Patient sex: F
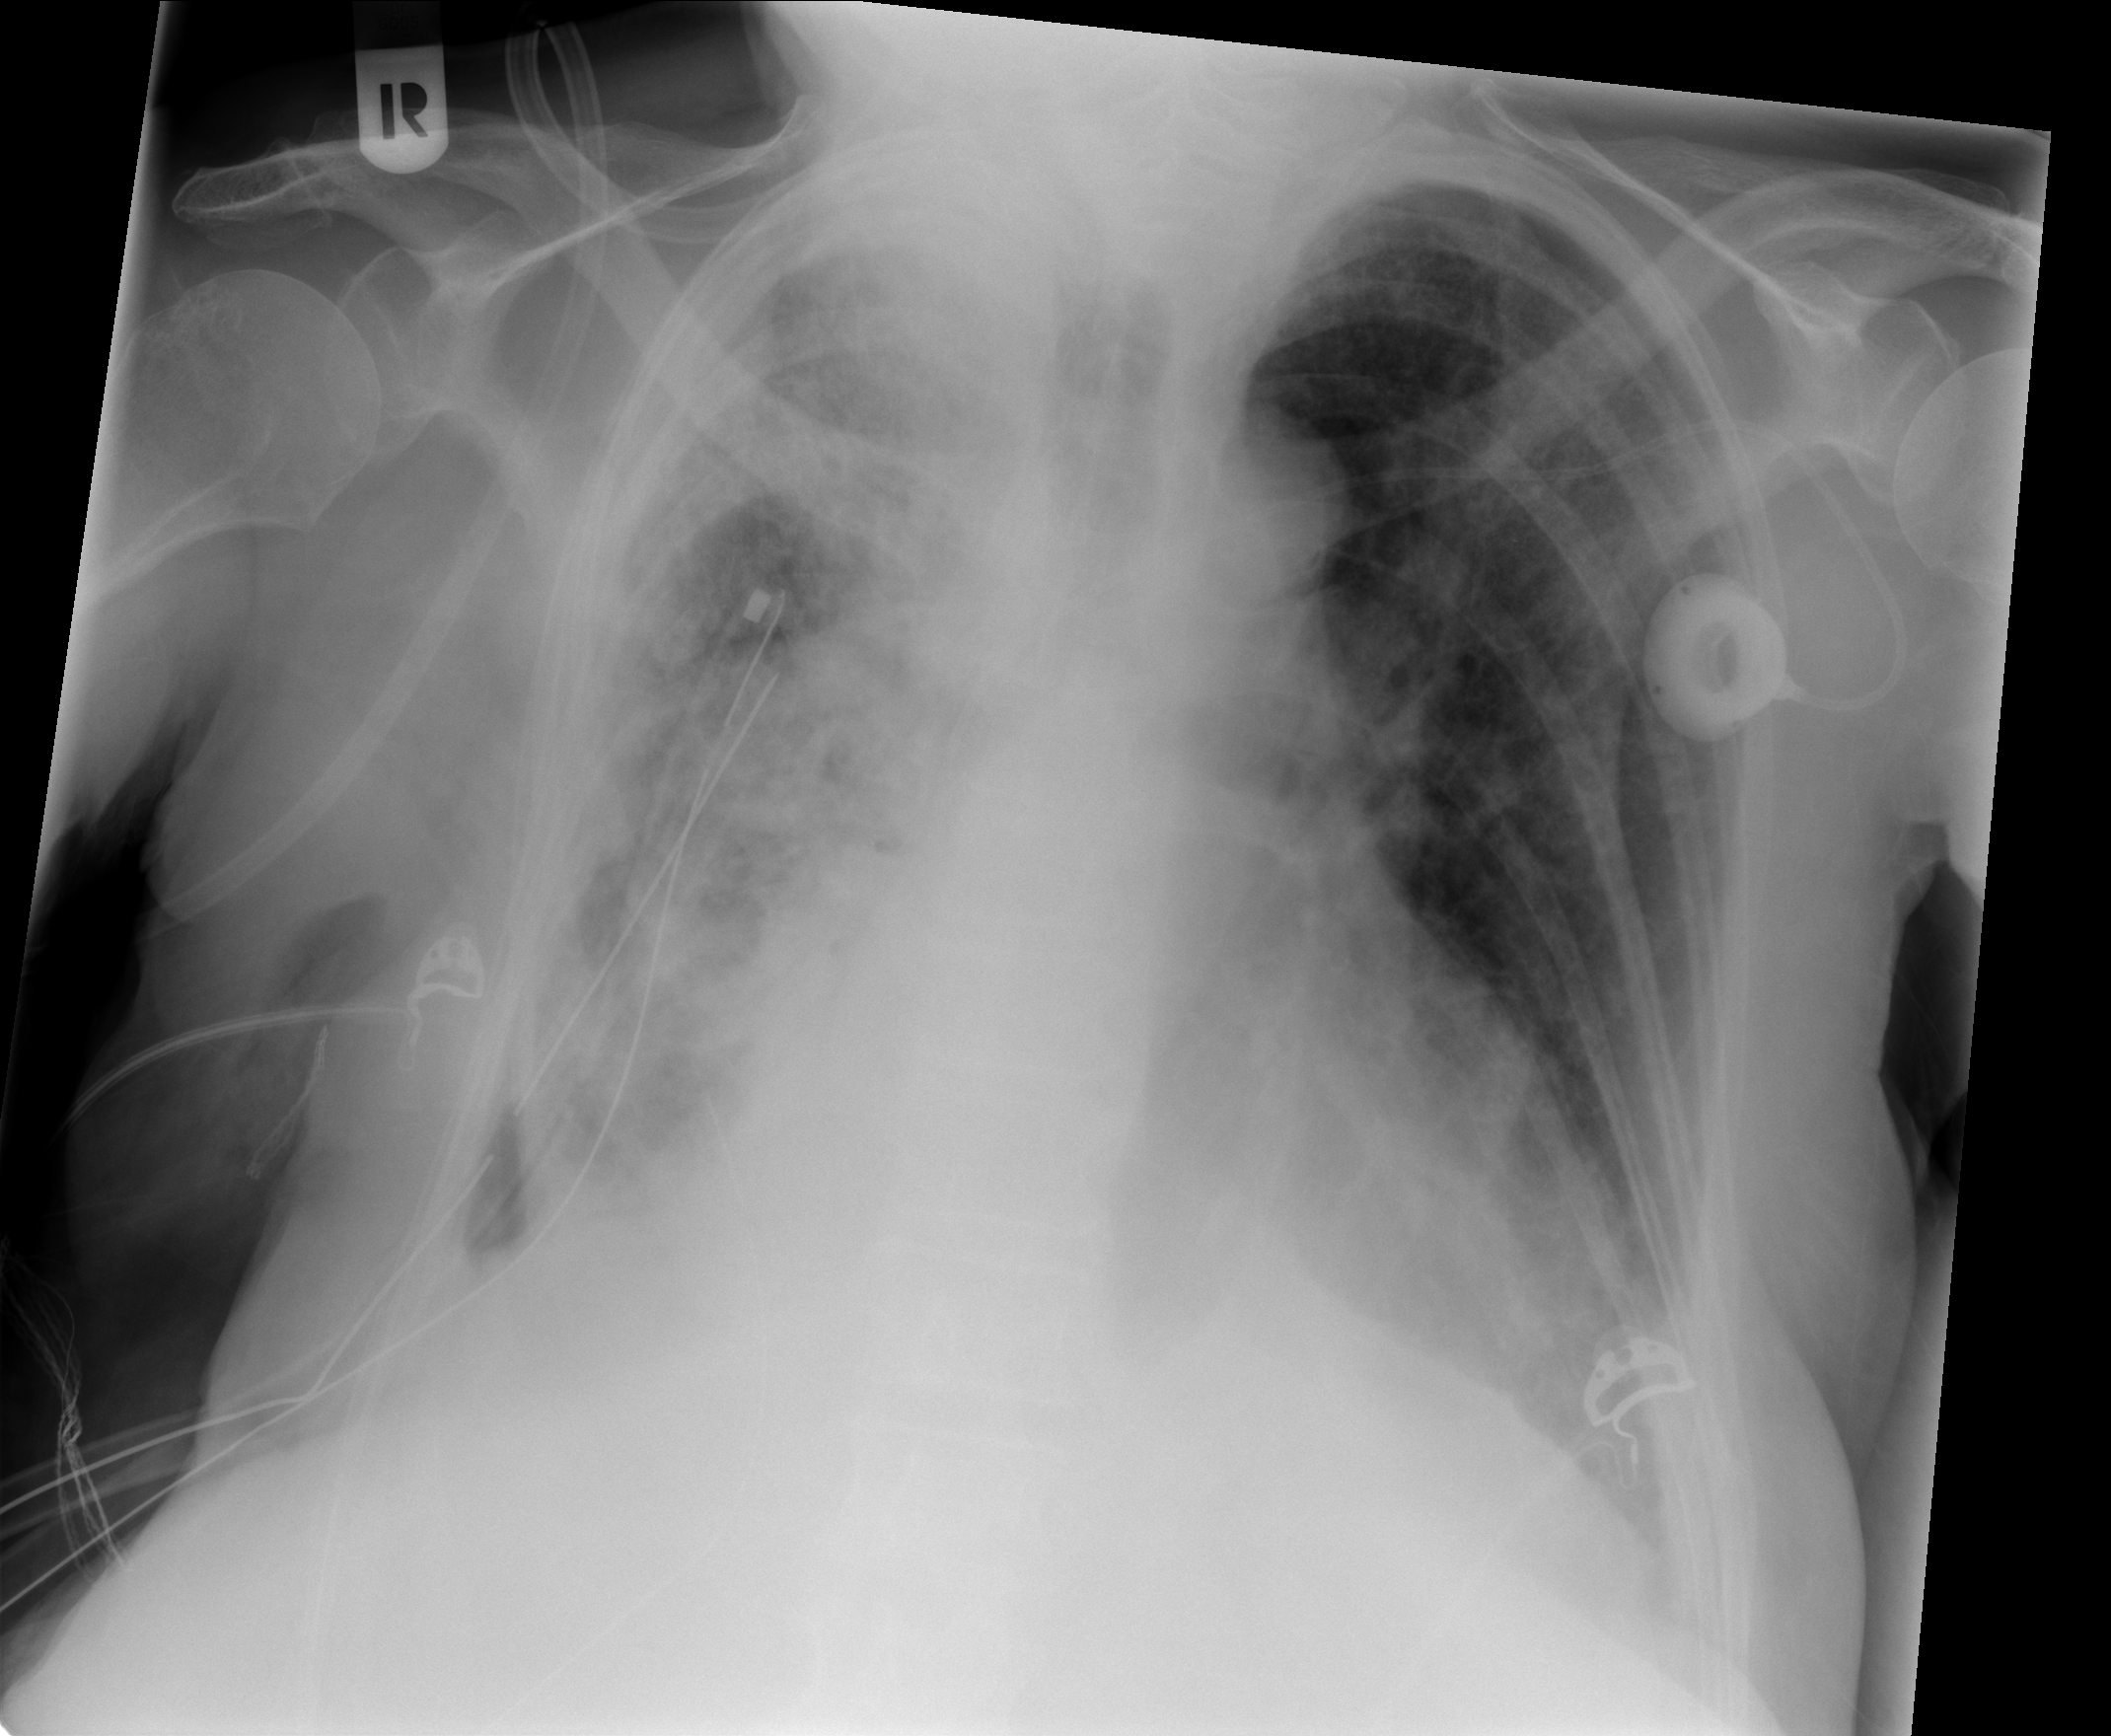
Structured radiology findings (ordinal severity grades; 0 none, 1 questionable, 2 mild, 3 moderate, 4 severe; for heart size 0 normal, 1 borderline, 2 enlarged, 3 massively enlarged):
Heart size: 2
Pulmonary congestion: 0
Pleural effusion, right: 2
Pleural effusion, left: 1
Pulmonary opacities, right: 3
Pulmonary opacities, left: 2
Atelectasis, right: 3
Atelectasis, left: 2